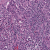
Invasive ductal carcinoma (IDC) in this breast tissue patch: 1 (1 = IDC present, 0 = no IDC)